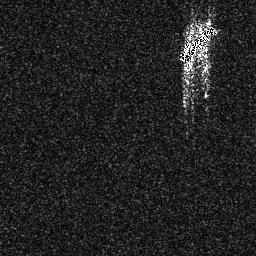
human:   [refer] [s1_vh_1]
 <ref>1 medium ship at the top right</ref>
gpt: <box>[[69, 8, 85, 23, 0]]</box>